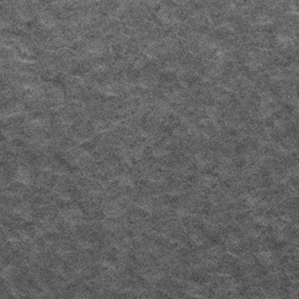
Label: frost